Question: I have a collection in Firebase that I am trying to retrieve and add to a list:

I also have an events model defined. Before adding the event to a list, I would like to create an Event object using the data read from Firebase.
'''
class Event {
String eid;
String title;
String location;
String start;
String end;
String instructor;
String image;
String description;
Event({
required this.eid,
required this.title,
required this.location,
required this.start,
required this.end,
required this.instructor,
required this.image,
required this.description
});
String getEid() {
return eid;
}
String getTitle() {
return title;
}
String getLocation() {
return location;
}
String getStart() {
return start;
}
String getEnd() {
return end;
}
String getInstructor() {
return instructor;
}
String getImage() {
return image;
}
String getDescription() {
return description;
}
void setEid(String eid) {
this.eid = eid;
}
void setTitle(String title) {
this.title = title;
}
void setLocation(String location) {
this.location = location;
}
void setStart(String start) {
this.start = start;
}
void setEnd(String end) {
this.end = end;
}
void setInstructor(String instructor) {
this.instructor = instructor;
}
void setImage(String image) {
this.image = image;
}
void setDescription(String description) {
this.description = description;
}
}
'''
This is what I have so far. I am creating the list of Event objects then trying to get the entire collection and for each document in the collection, I am creating the Event object and trying to add it to the list. I am not sure if this is correct.
'''
List<Event> _events = [];
Future<UserProfile> getUserProfile() async {
try {
final FirebaseAuth auth = FirebaseAuth.instance;
final snapshot = await FirebaseFirestore.instance.collection('events').get();
snapshot.docs.forEach((doc) {
Map<String, dynamic>? data = snapshot.data();
Event event = Event(
eid: data?['eid'],
title: data?['title'],
...
});
'''
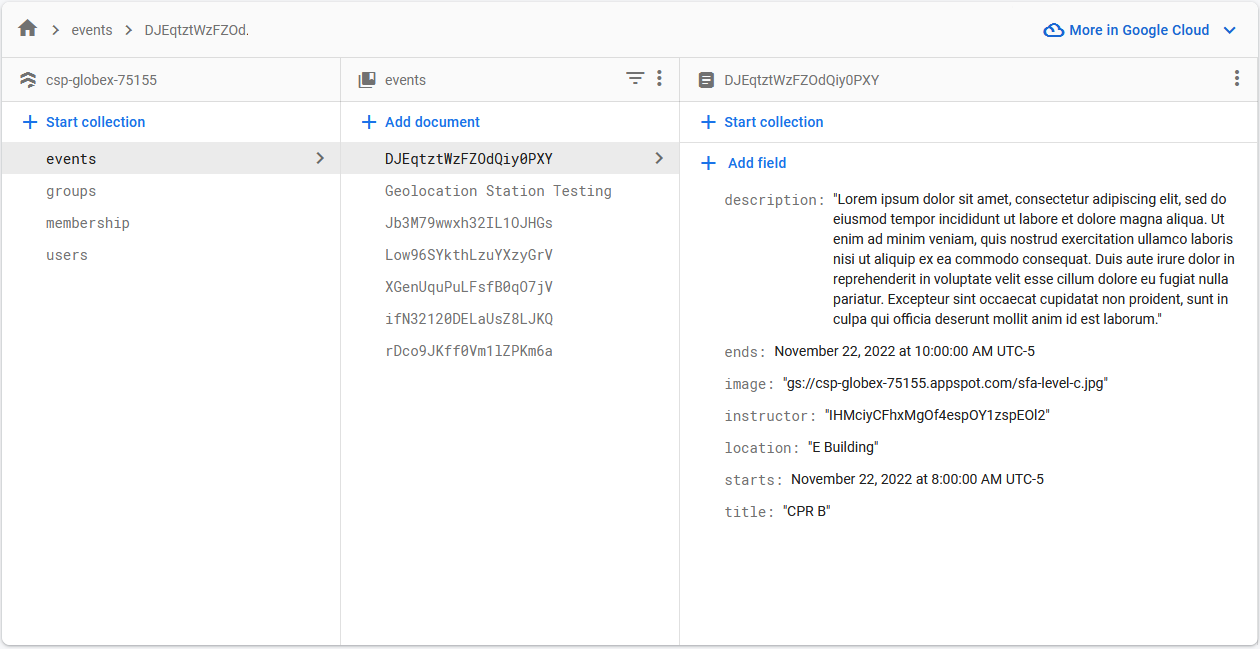
Answer: a better approach for this is that the conversation of the 'Map<String, dynamic>' to an 'Event' class object, should be done using a 'factory' constructor of the 'Event' class, and setting a default value for each property so if something goes null, your app won't crash, it will have a default value and work fine, like this:
add this to your 'Event' class:
'''
factory Event.fromMap(Map<String, dynamic>? map) {
return Event(
eid: map?["eid"] ?? "defaultValue,"
title: map?["title"] ?? "defaultValue",
location: map?["location"] ?? "defaultValue",
start: map?["start"] ?? "defaultValue,"
end: map?["ends"] ?? "defaultValue,"
instructor: map?["instructor"] ?? "defaultValue,"
image: map?["image"] ?? "defaultValue,"
description: map?["description"] ?? "defaultValue",
);
}
'''
then instead of implementing your methods, save yourself from the boilerplate code by using the:
'''
Event event = Event.fromMap(snapshot.data() as Map<String, dynamic>);
_events.add(event);
'''